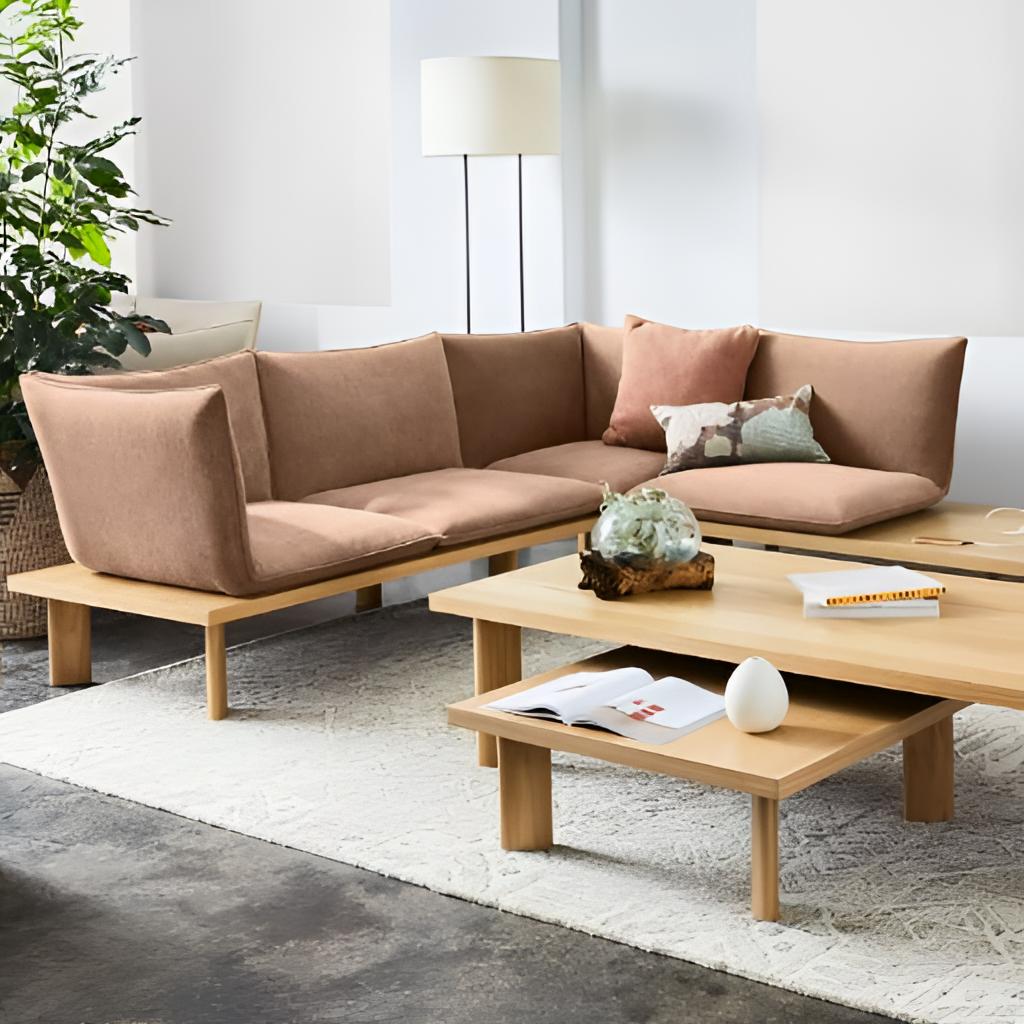
fabric sectional sofa, living room, modern, gray concrete flooring, with polished pattern, gray paint wallpaper, with solid pattern